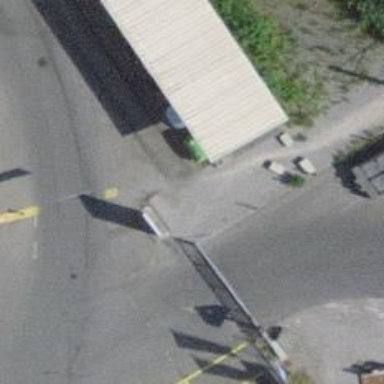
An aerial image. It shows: Gravel path with crossing for pedestrians.